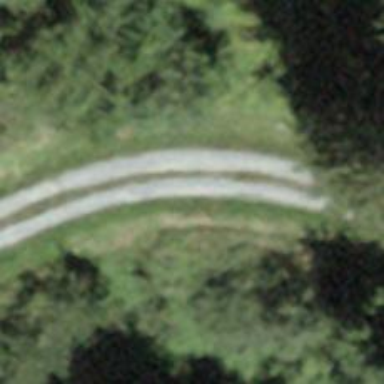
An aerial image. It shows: Track with grade 2 gravel surface.